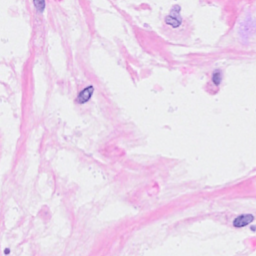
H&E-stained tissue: Breast